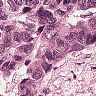
Metastatic tissue present: yes